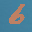
Label: 6